Question: I'm trying to figure how to show a menu on two different browser. Right now, it's perfect using fixed position on Chrome (fixed only for a small Ext Panel, not all the page don't worry).
The problem is that it won't show correctly in FireFox (the sliders are too bug in FireFox). I tried to make them float:right, but it's not working at all. The 1st one is perfect, and the other ones are not making any sense at all.
I tried using a table but I can't seem to understand this technique. I've made a 2 colomns table and it's not that at all that I have.
This is a picture of the panel on Linux (left) and Chrome (right). The panel is the one with the sliders in it. You can see that on FireFox, the sliders are too long as I'm using fixed positionning right now.

Would you have an idea for me? Is table layout a good idea? Should I simply lower the width of the sliders a little to make them fit both? Is there a way?
Or mayve it would be better to ask: Is there a way to ask my large left panel (all the left stuff) to make sure everything fits in there? Because if I open the page full screen, the left panel is the correct size and there are no problems at all even after I resize smaller...
Thanks a lot guys.
PS: This is the code (all of it) of my panel (it's indented a lot, see it at the right side):
'''
new Ext.Panel({
title: '<center>' + extjs_gui_products_tab + '</center>',
id: 'products_tab',
xtype: 'checkboxgroup',
padding: 3,
cls: 'ProductLabel',
items: [
//TOFINISH
new Ext.Slider({
width: 125,
value: 73,
listeners: {
change: function(analysesSlider, val) {
map.getLayersByName(openlayers_wms_layer_analyses)[0].setOpacity(val/100);
}},
style: 'position:absolute; left:135px;'
}),
new Ext.form.Checkbox({
title: extjs_gui_products_analyses_checkbox_title,
id: 'analyses_checkbox_extjs',
boxLabel: extjs_gui_products_analyses_checkbox_label,
inputValue: extjs_gui_products_analyses_checkbox_label,
listeners: {
check: addAnalyseLayer
}
}),
new GeoExt.LayerOpacitySlider({
width: 125,
value: 73,
layer: map.getLayersByName(openlayers_vector_layer_observations)[0],
aggressive: true,
style: 'position:absolute; left:135px;'
}),
new Ext.form.Checkbox({
title: extjs_gui_products_observations_checkbox_title,
id: 'observations_checkbox_extjs',
boxLabel: extjs_gui_products_observations_checkbox_label,
inputValue: extjs_gui_products_observations_checkbox_label,
listeners: {
check: loadGeoJSON
}
}),";
//this condition controls whether or not the radar button is included in the javascript of the GUI
if($radarButton==="true"){
echo "
//TOFINISH
new Ext.Slider({
width: 125,
value: 73,
listeners: {
change: function(radarSlider, val) {
map.getLayersByName(openlayers_wms_layer_radar)[0].setOpacity(val/100);
}},
style: 'position:absolute; left:135px;'
}),
new Ext.form.Checkbox({
title: extjs_gui_products_radar_checkbox_title,
id: 'radar_composite_checkbox_extjs',
boxLabel: extjs_gui_products_radar_checkbox_label,
inputValue: extjs_gui_products_radar_checkbox_label,
listeners: {
check: addRadarLayer
}
}),";
}
//this condition controls whether or not the radar button is included in the javascript of the GUI
if($forecastButton==="true"){
echo "
//TOFINISH
new Ext.Slider({
width: 125,
value: 73,
listeners: {
change: function(forecastSlider, val) {
map.getLayersByName(openlayers_wms_layer_forecast)[0].setOpacity(val/100);
}},
style: 'position:absolute; left:135px;'
}),
new Ext.form.Checkbox({
title: extjs_gui_products_forecast_checkbox_title,
id: 'forecast_checkbox_extjs',
boxLabel: extjs_gui_products_forecast_checkbox_label,
inputValue: extjs_gui_products_forecast_checkbox_label,
listeners: {
check: addForecastLayer
}
}),";
}
//this condition controls whether or not the summation button is included in the javascript of the GUI
if($sumButton==="true"){
echo "
//TOFINISH
new Ext.Slider({
width: 125,
value: 73,
listeners: {
change: function(summationSlider, val) {
map.getLayersByName(openlayers_wms_layer_summation)[0].setOpacity(val/100);
}},
style: 'position:absolute; left:135px;'
}),
new Ext.form.Checkbox({
title: extjs_gui_products_sum_checkbox_title,
id: 'sum_checkbox_extjs',
boxLabel: extjs_gui_products_sum_checkbox_label,
inputValue: extjs_gui_products_sum_checkbox_label,
listeners: {
check: addSummationLayer
}
})";
}
echo "
]
}),
'''
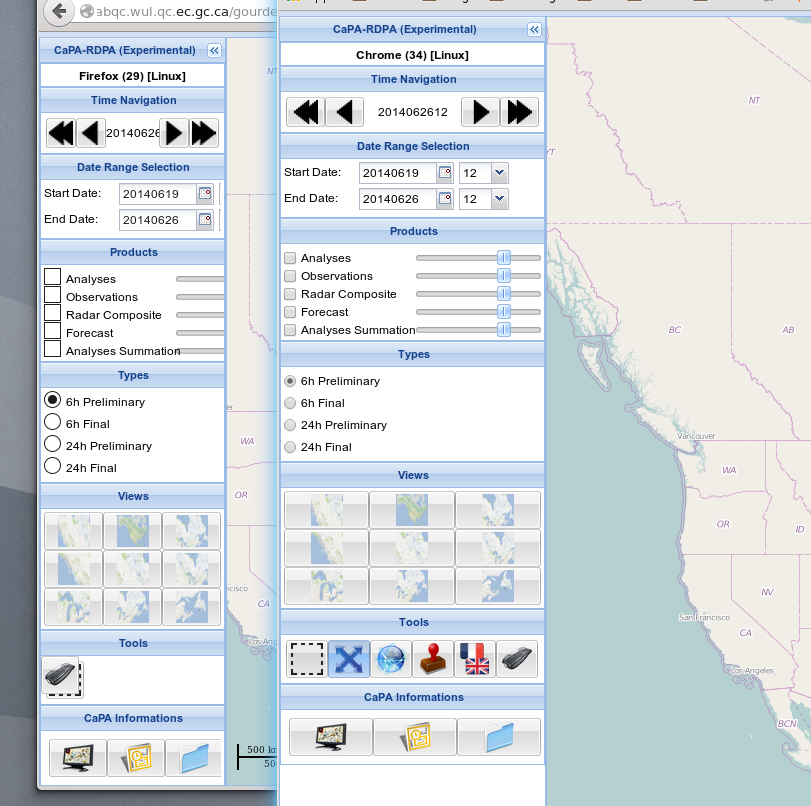
Answer: it looks like it's less to do with your slider width, and more to do with the parent panel.
Your code doesn't have anything where you're setting the width for the parent panel.
Try that, and see what happens.
(try to clean up the code a little - it's hard to see what's going on, since it's indented so far to the right).